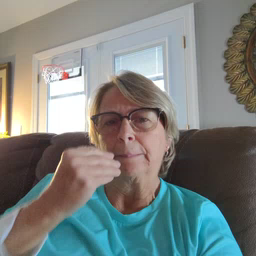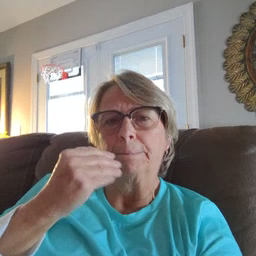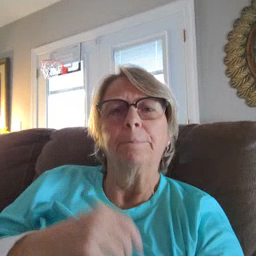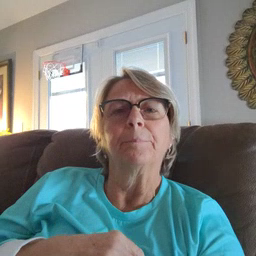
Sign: sleep